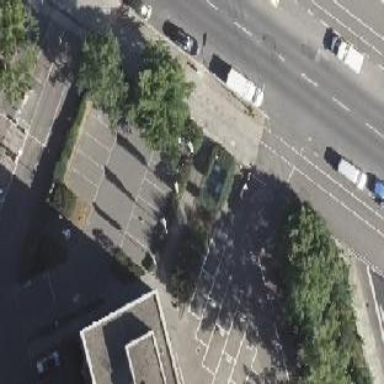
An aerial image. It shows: Parking area with surface.